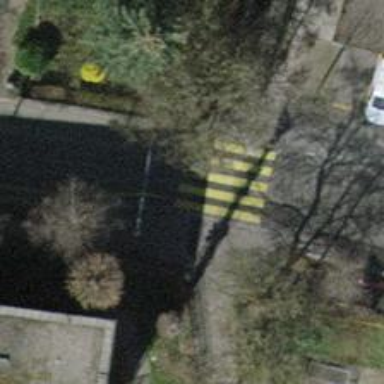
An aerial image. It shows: Unclassified road with asphalt surface. There are trolley wires overhead.